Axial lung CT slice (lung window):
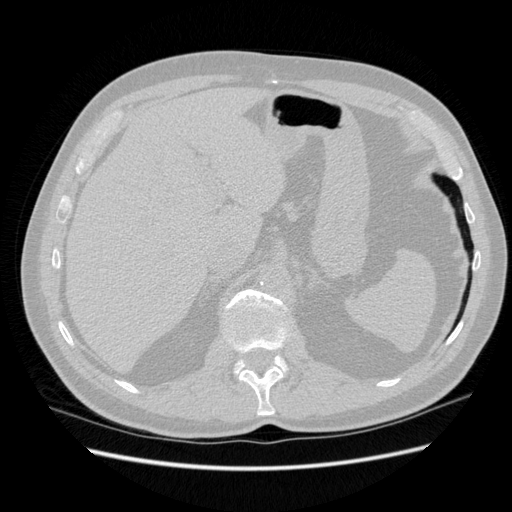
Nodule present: no